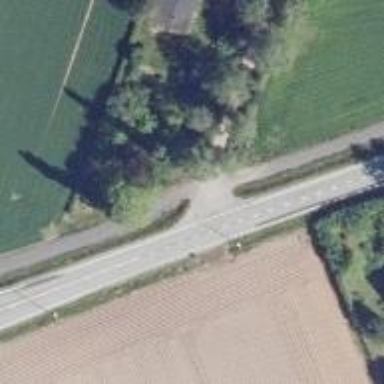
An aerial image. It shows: Asphalt cycleway.